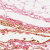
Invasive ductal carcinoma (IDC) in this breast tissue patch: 0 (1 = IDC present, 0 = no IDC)